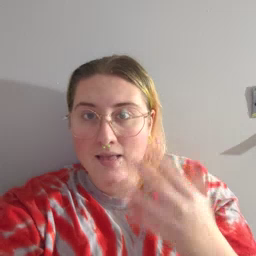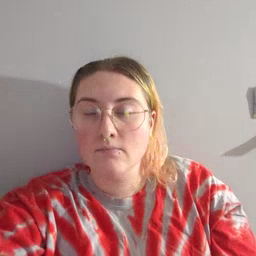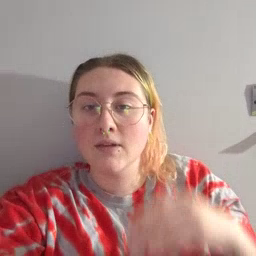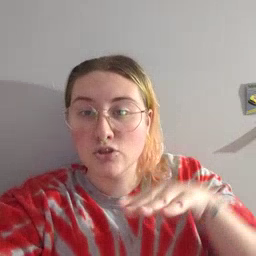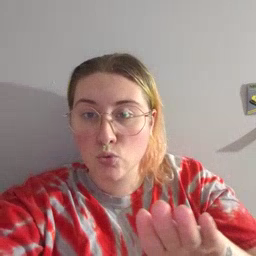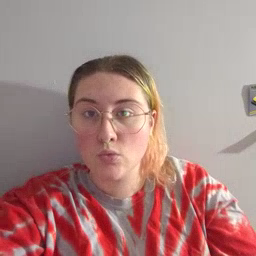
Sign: into